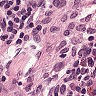
Metastatic tissue present: no